Interaction volume radius: 5 \u00c5
Interaction volume height: 20 \u00c5
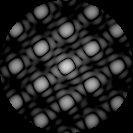
Disorder parameter: 0.03694